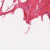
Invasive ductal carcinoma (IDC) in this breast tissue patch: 0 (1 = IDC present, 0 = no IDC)